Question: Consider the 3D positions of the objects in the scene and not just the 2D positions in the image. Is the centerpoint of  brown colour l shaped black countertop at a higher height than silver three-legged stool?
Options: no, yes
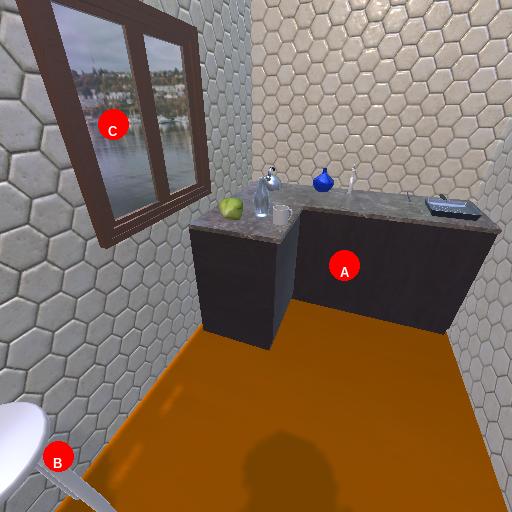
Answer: no